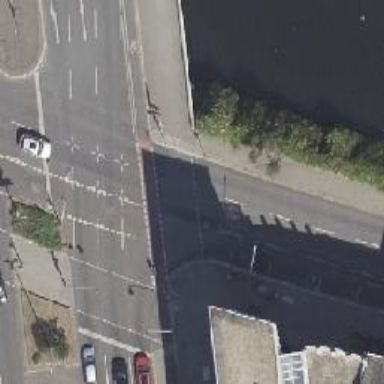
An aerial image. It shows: Secondary road with asphalt surface. There is separate sidewalk and cycleway sharing with busway on the right.